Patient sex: F
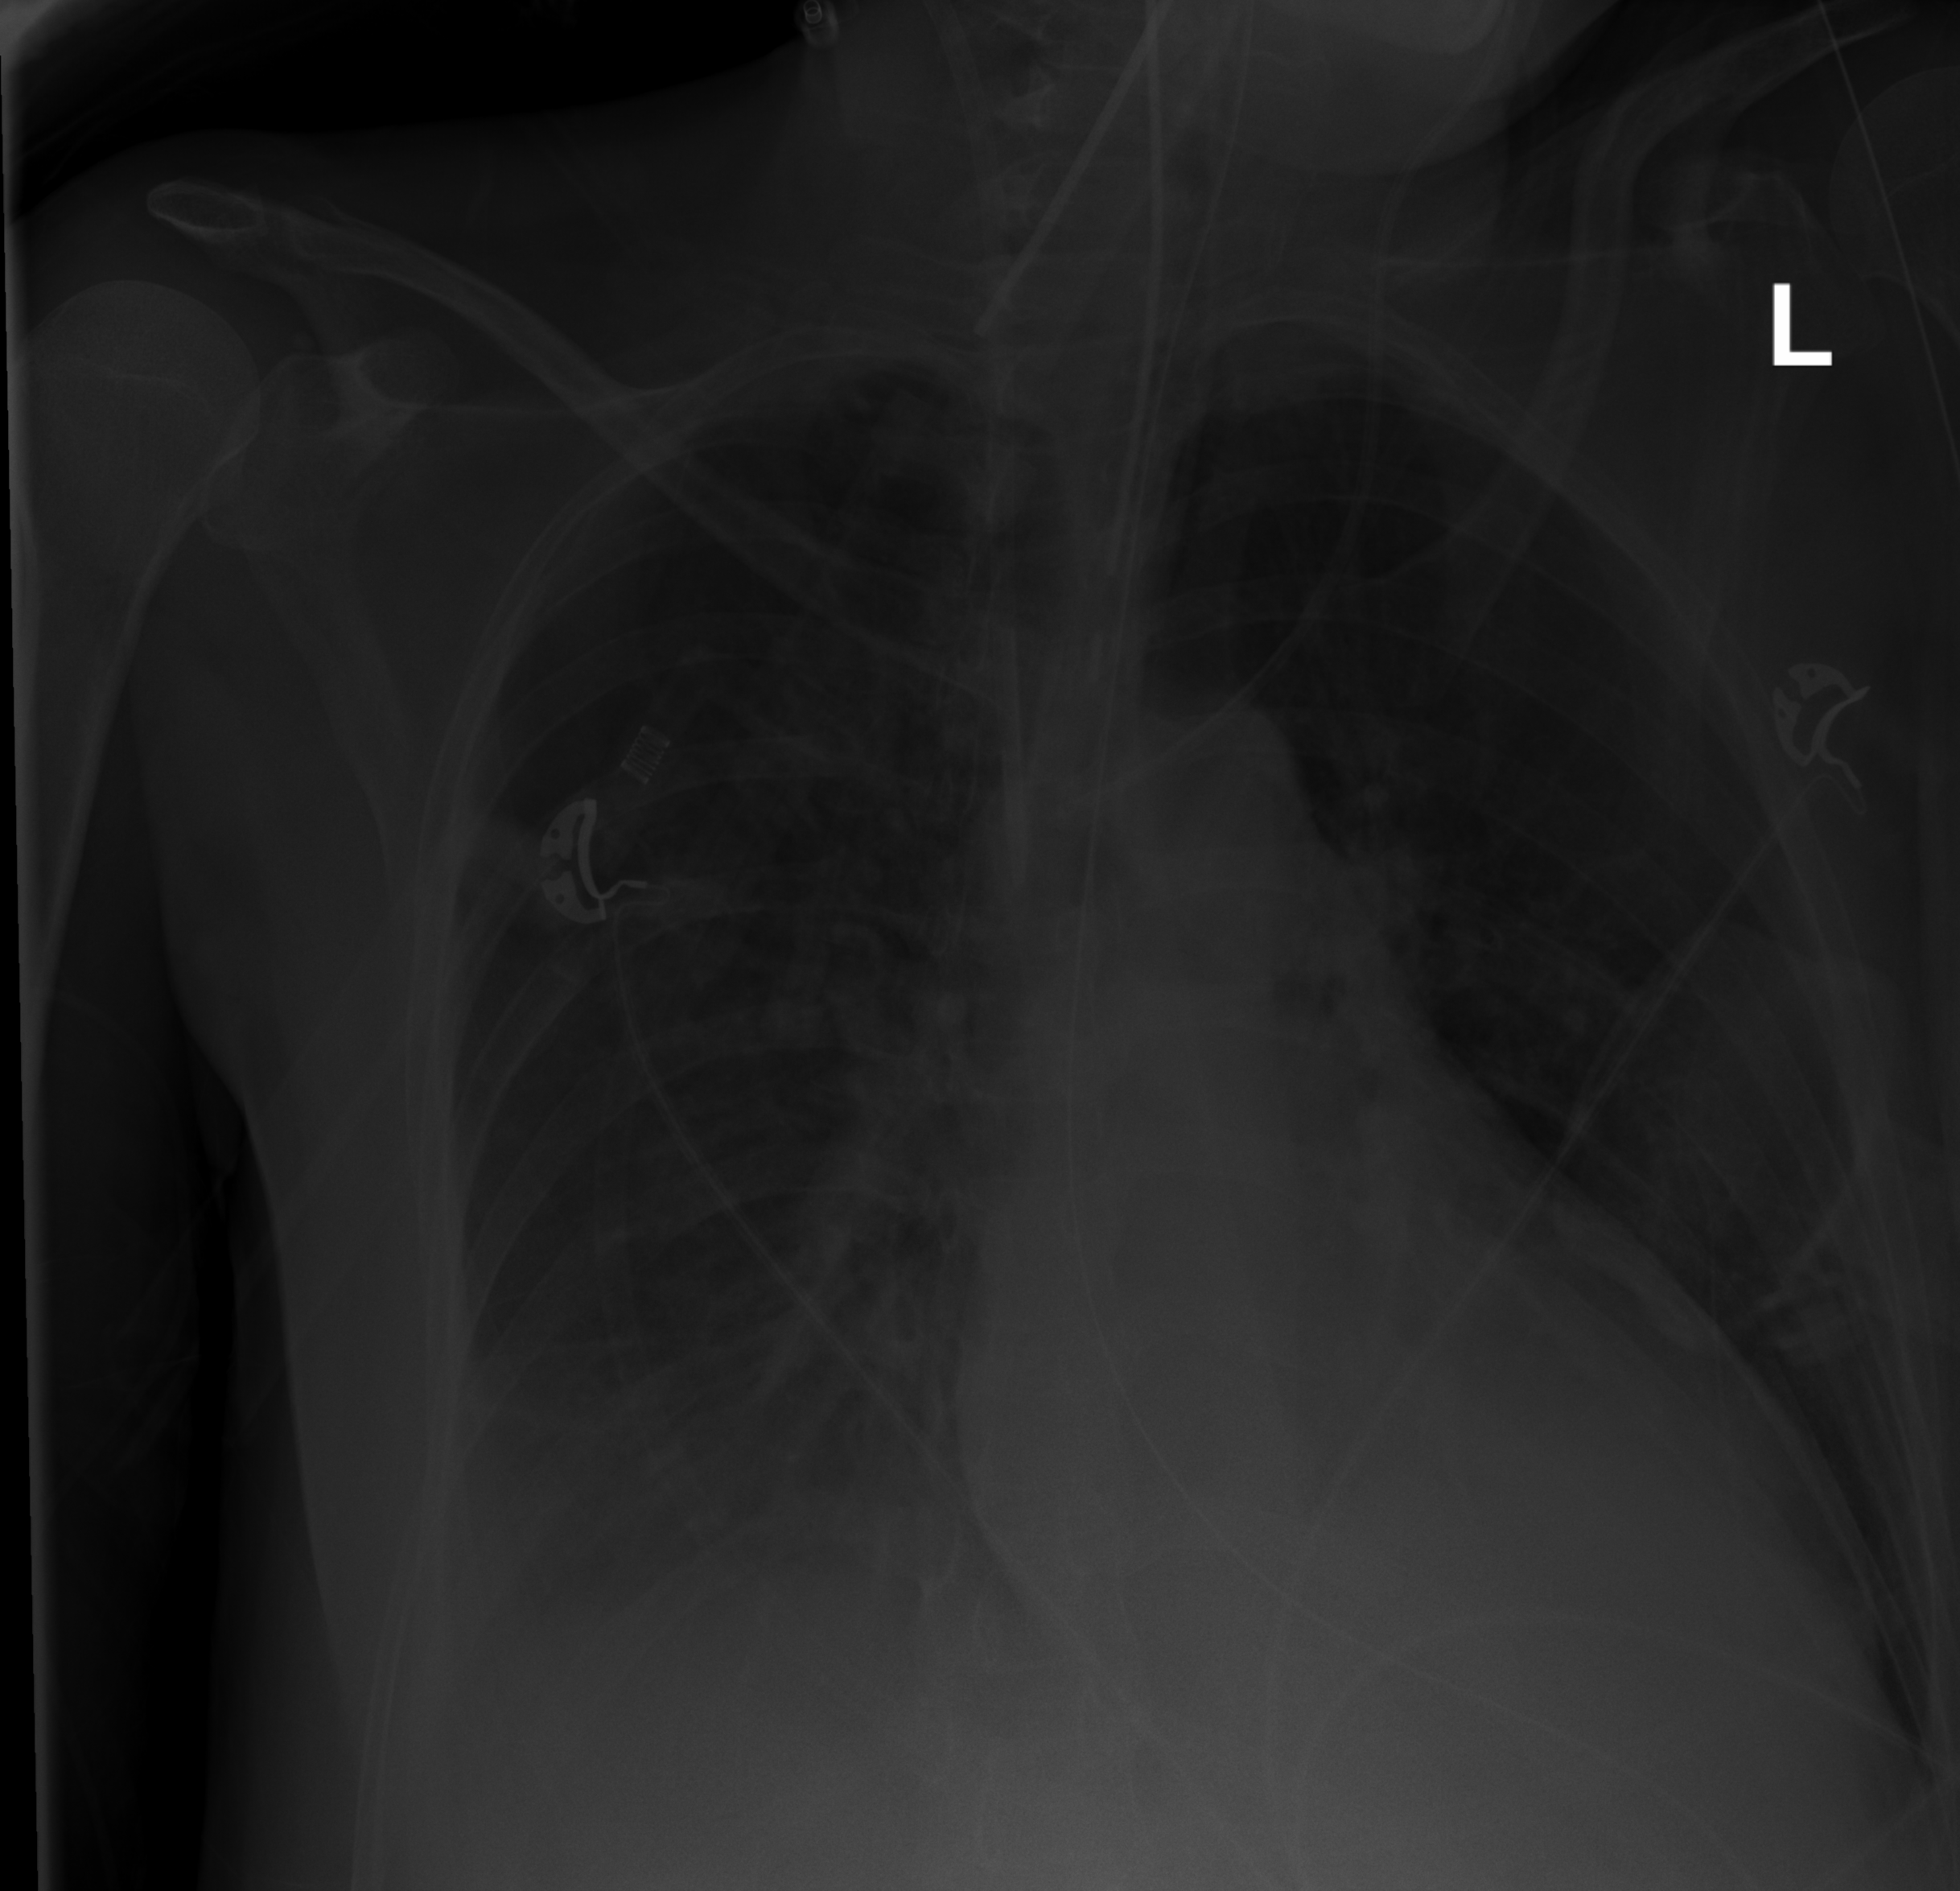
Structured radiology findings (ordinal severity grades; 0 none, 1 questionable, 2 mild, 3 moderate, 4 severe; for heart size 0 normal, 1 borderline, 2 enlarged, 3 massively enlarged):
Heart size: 1
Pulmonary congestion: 0
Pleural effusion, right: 2
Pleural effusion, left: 0
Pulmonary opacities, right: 0
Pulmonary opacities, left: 0
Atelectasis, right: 2
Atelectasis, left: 0